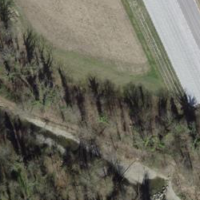
EUNIS habitat code: 41
Species observed at this site:
Lamium galeobdolon
Prunus padus